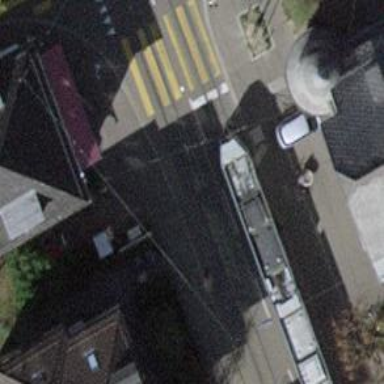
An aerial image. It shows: Tram stop with stop position for public transport.